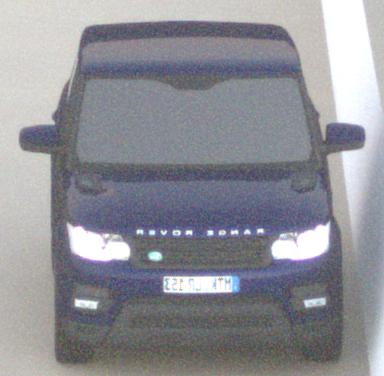
Make: Land Rover
Model: Range Rover Sport 5.0 V8 SC
Detailed model: Range Rover Sport (II)
Model produced from: 2013/09
Model produced until: 2015/07
Doors: 5
Color: blue
Road condition: dry road
Daytime: sunrise or sunset
Contrast: low contrast